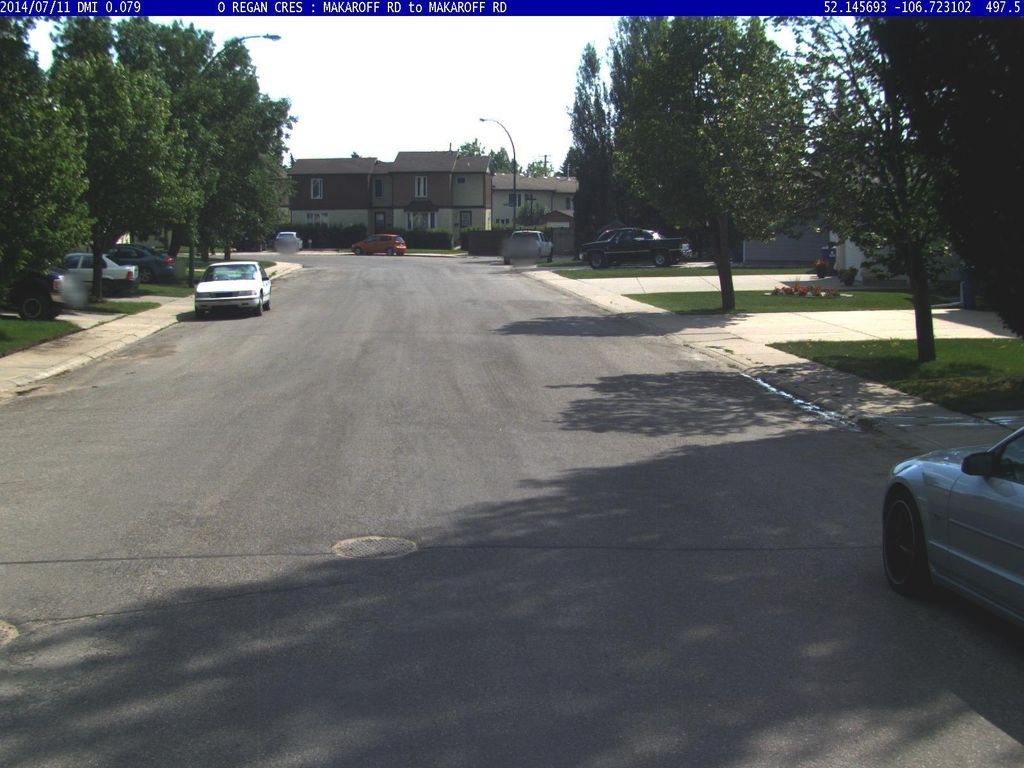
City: saskatoon